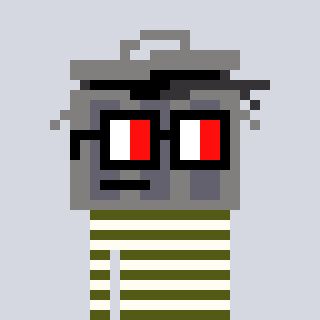
a pixel art character with square glasses with black frames and red eyes, a trashcan-shaped head and a grayscale-colored body on a cool background